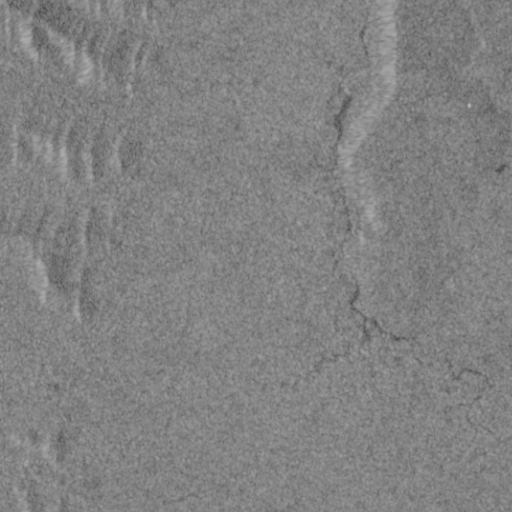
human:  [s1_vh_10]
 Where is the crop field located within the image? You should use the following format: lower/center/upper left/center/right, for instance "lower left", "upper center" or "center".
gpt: The crop field is located in the right of the image.
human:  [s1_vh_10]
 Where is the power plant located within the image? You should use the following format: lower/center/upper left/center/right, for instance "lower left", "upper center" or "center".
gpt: There is no power plant in the image.

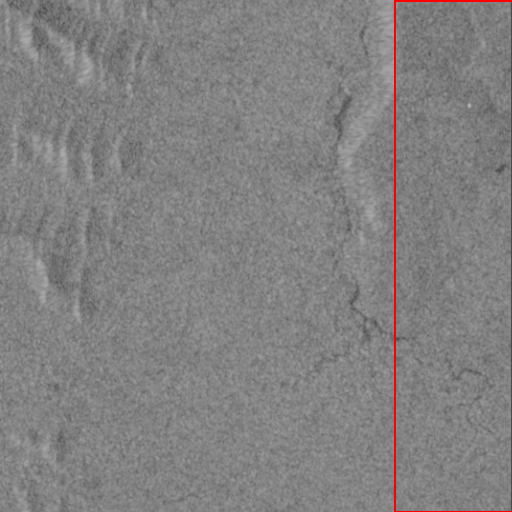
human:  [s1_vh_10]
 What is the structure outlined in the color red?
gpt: The structure outlined in red is a crop field.
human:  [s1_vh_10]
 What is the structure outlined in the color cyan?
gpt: There is no cyan outline.